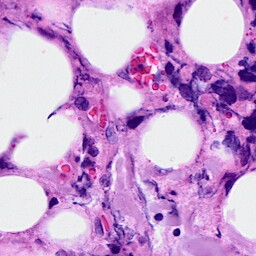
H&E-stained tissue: Breast